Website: walmart
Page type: payment
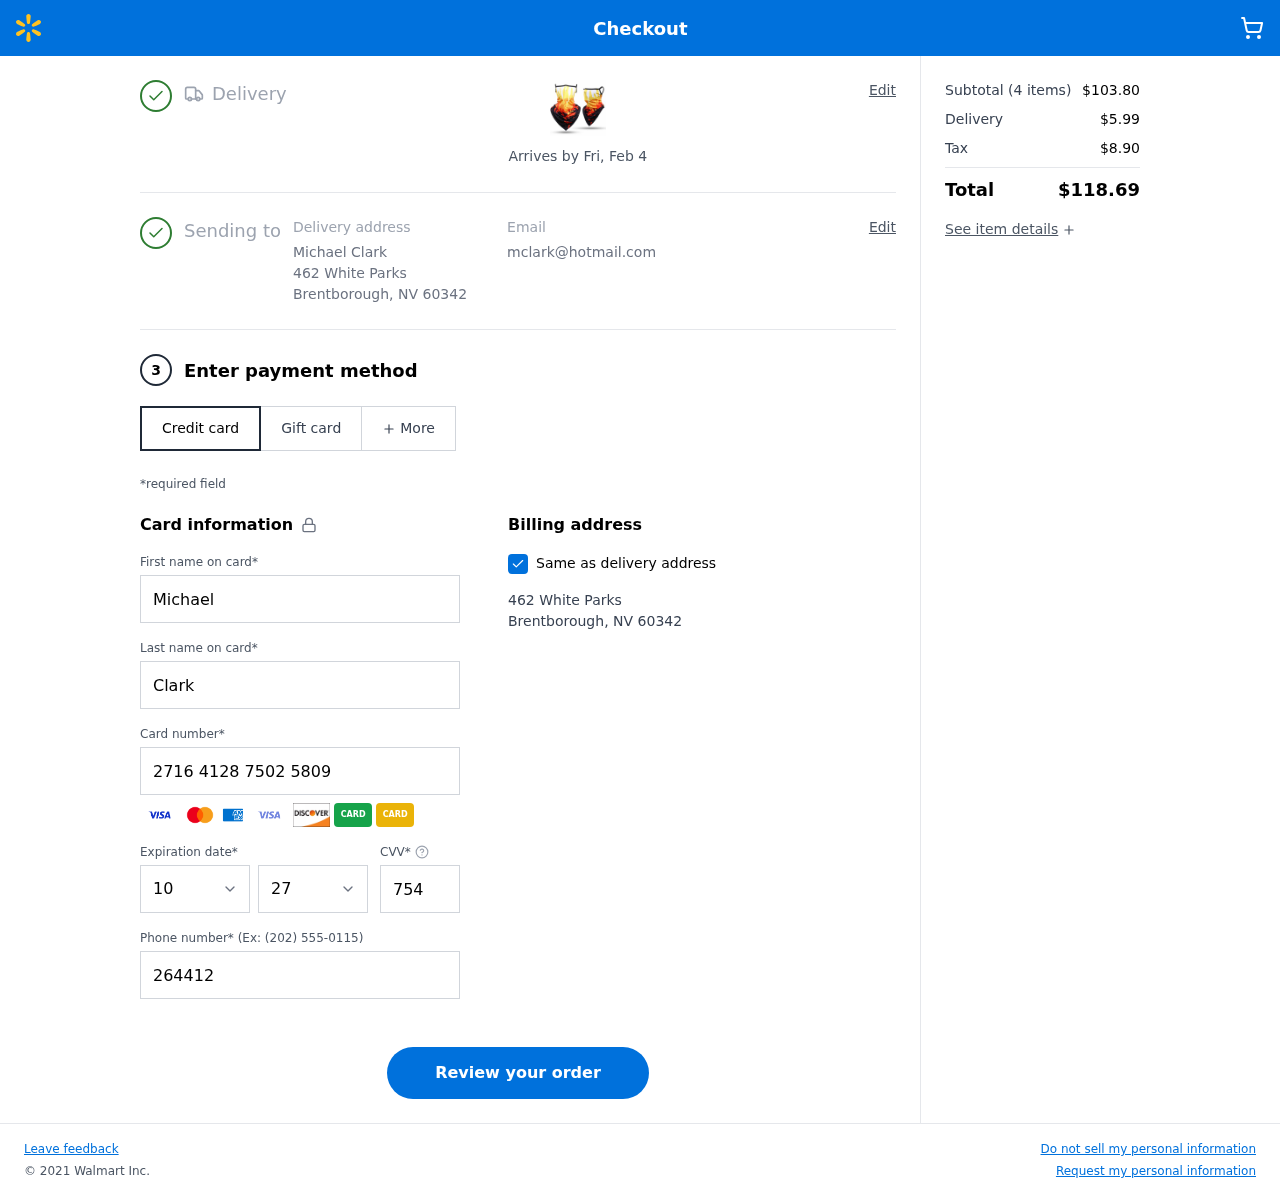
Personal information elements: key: PII_CARD_CVV
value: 754
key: PII_CARD_EXPIRY_MONTH
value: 10
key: PII_CARD_EXPIRY_YEAR
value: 27
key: PII_CARD_NUMBER
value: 2716 4128 7502 5809
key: PII_CITY
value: Brentborough
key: PII_EMAIL
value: mclark@hotmail.com
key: PII_FIRSTNAME
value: Michael
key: PII_FULLNAME
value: Michael Clark
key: PII_LASTNAME
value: Clark
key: PII_PHONE
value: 2644125601
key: PII_POSTCODE
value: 60342
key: PII_STATE_ABBR
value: NV
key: PII_STREET
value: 462 White Parks
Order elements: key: ORDER_DELIVERY_DATE
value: Arrives by Fri, Feb 4
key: ORDER_NUM_ITEMS
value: (4 items)
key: ORDER_SUBTOTAL
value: $103.80
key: ORDER_SHIPPING_COST
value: $5.99
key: ORDER_TAX
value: $8.90
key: ORDER_TOTAL
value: $118.69